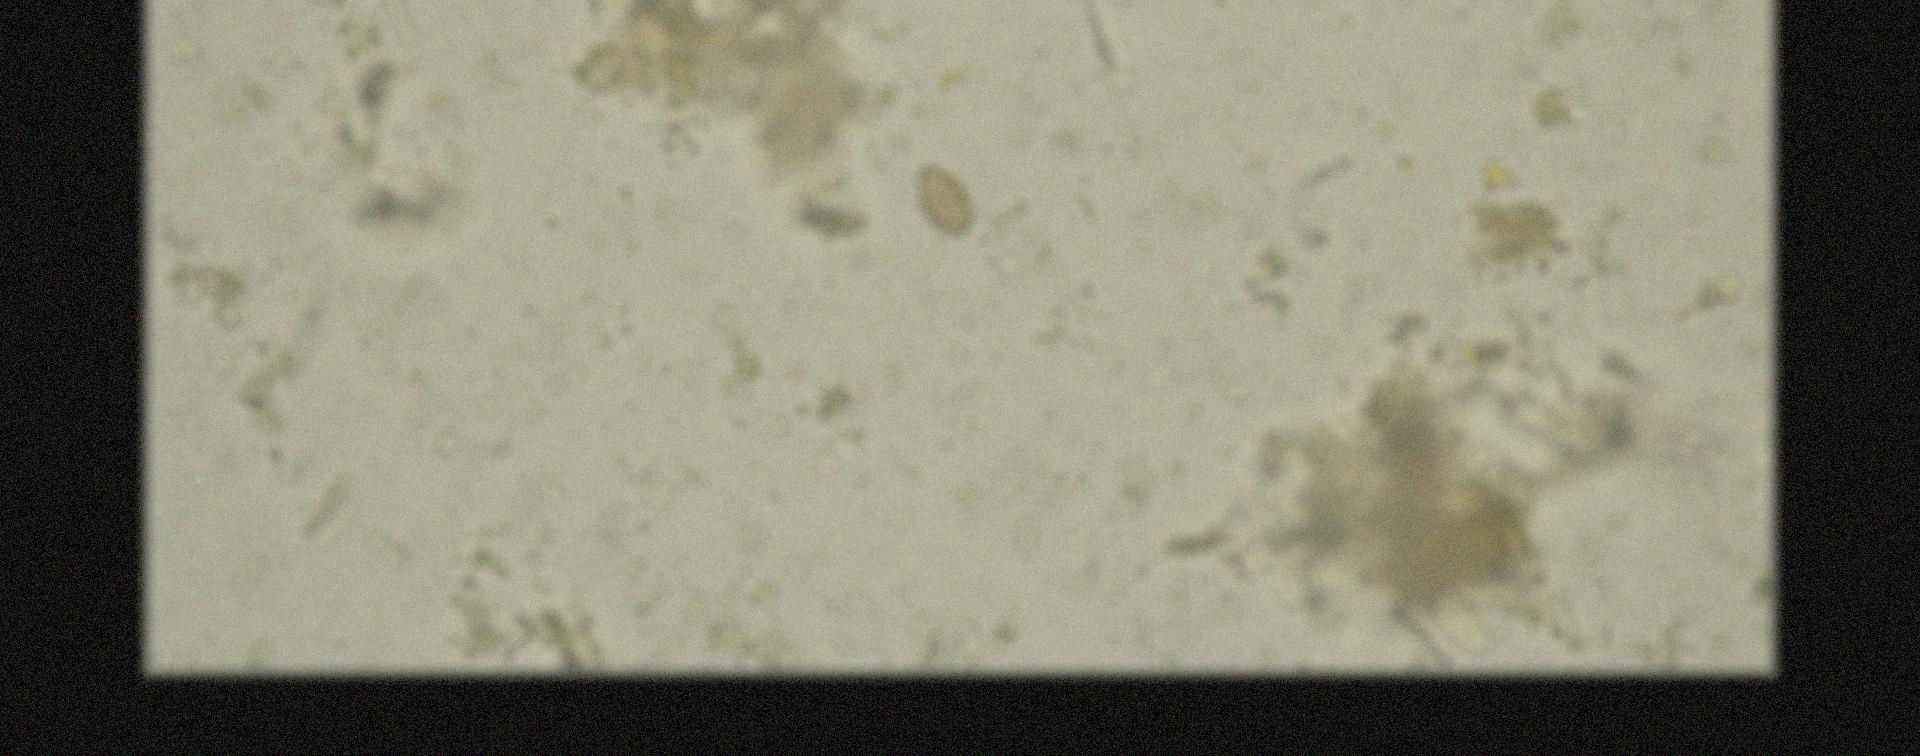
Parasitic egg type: Opisthorchis viverrine